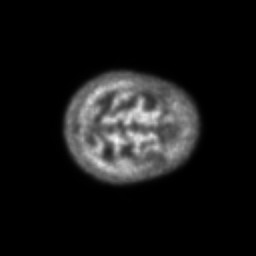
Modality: PET
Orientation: axial
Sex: female
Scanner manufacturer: ge